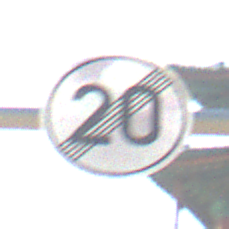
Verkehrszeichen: EndeGeschwindigkeit20
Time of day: MorningAfternoon
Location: Outdoor (Suburban)
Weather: Clear
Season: NotSpecified
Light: Natural